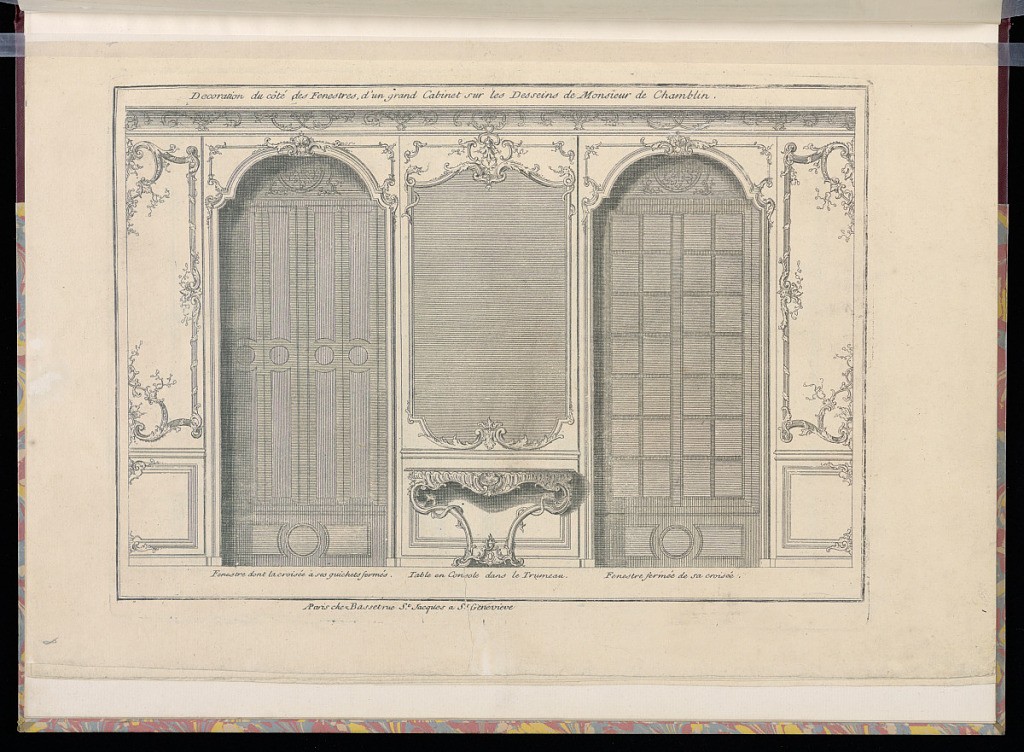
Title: Decoration du côté des Fenestres, d’un grand Cabinet sur les Desseins de Monsieur de Chamblin
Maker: André Basset, French, active 1749 – 1787
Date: ca. 1765
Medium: Etching and engraving on laid paper
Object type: Print
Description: An interior wall elevation featuring a central mirror flanked by windows and rococo paneling. The central mirror, over-window and panels are decorated with fleurons, c-scrolls, acanthus leaves, foliage, shell, and dragon motifs, and bundles of rods entwined with leaves. The dado level below has moldings and similar rococo ornament. Against the dado level, below the mirror is a console table ornamented with gadrooning, cartouches, fleurons and intertwining snake motifs. The plate is titled, labelled, and with the publisher's address below